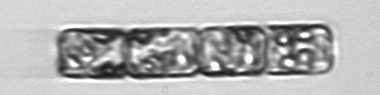
Label: Guinardia_delicatula